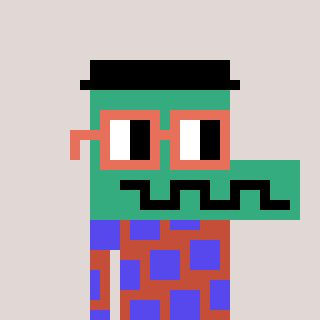
a pixel art character with square orange glasses, a crocodile-shaped head and a rust-colored body on a warm background